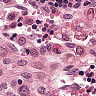
Metastatic tissue present: no